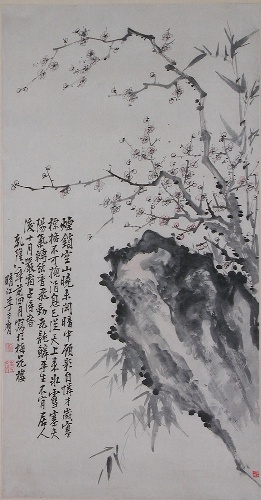
Title: 清　李方膺　梅竹石圖　軸|Bamboo, plum, and rock
Artist: Li Fangying
Artist bio: Chinese, 1696–1754
Date: dated 1743
Object type: Hanging scroll
Classification: Paintings
Medium: Hanging scroll; ink and color on paper
Culture: China
Period: Qing dynasty (1644–1911)
Dimensions: Image: 44 7/8 x 23 3/8 in. (114 x 59.4 cm)
Overall with mounting: 99 1/2 x 29 5/8 in. (252.7 x 75.2 cm)
Overall with rollers: 99 1/2 x 33 1/4 in. (252.7 x 84.5 cm)
Department: Asian Art
Credit line: From the P. Y. and  Kinmay W. Tang Family Collection, Gift of Professor Wen Fong, 1971
Accession year: 1971
Repository: Metropolitan Museum of Art, New York, NY
Tags: Bamboo